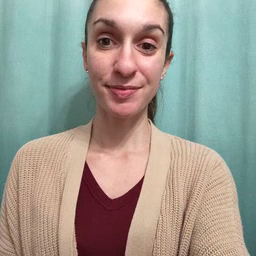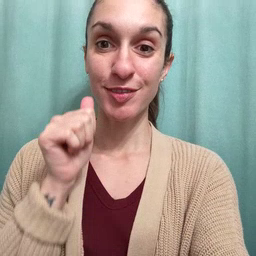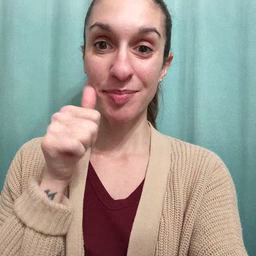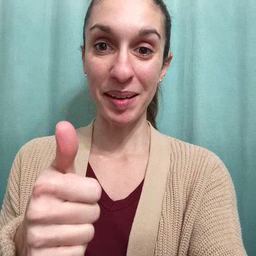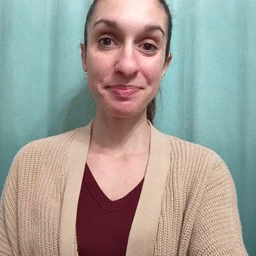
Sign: tomorrow